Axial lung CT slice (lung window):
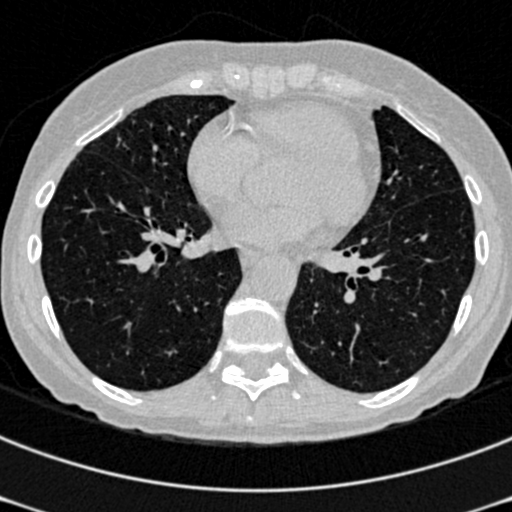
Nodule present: no